Field crop: maize
Growth stage: 2
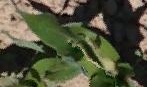
Species: maize